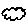
Label: cloud